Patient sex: F
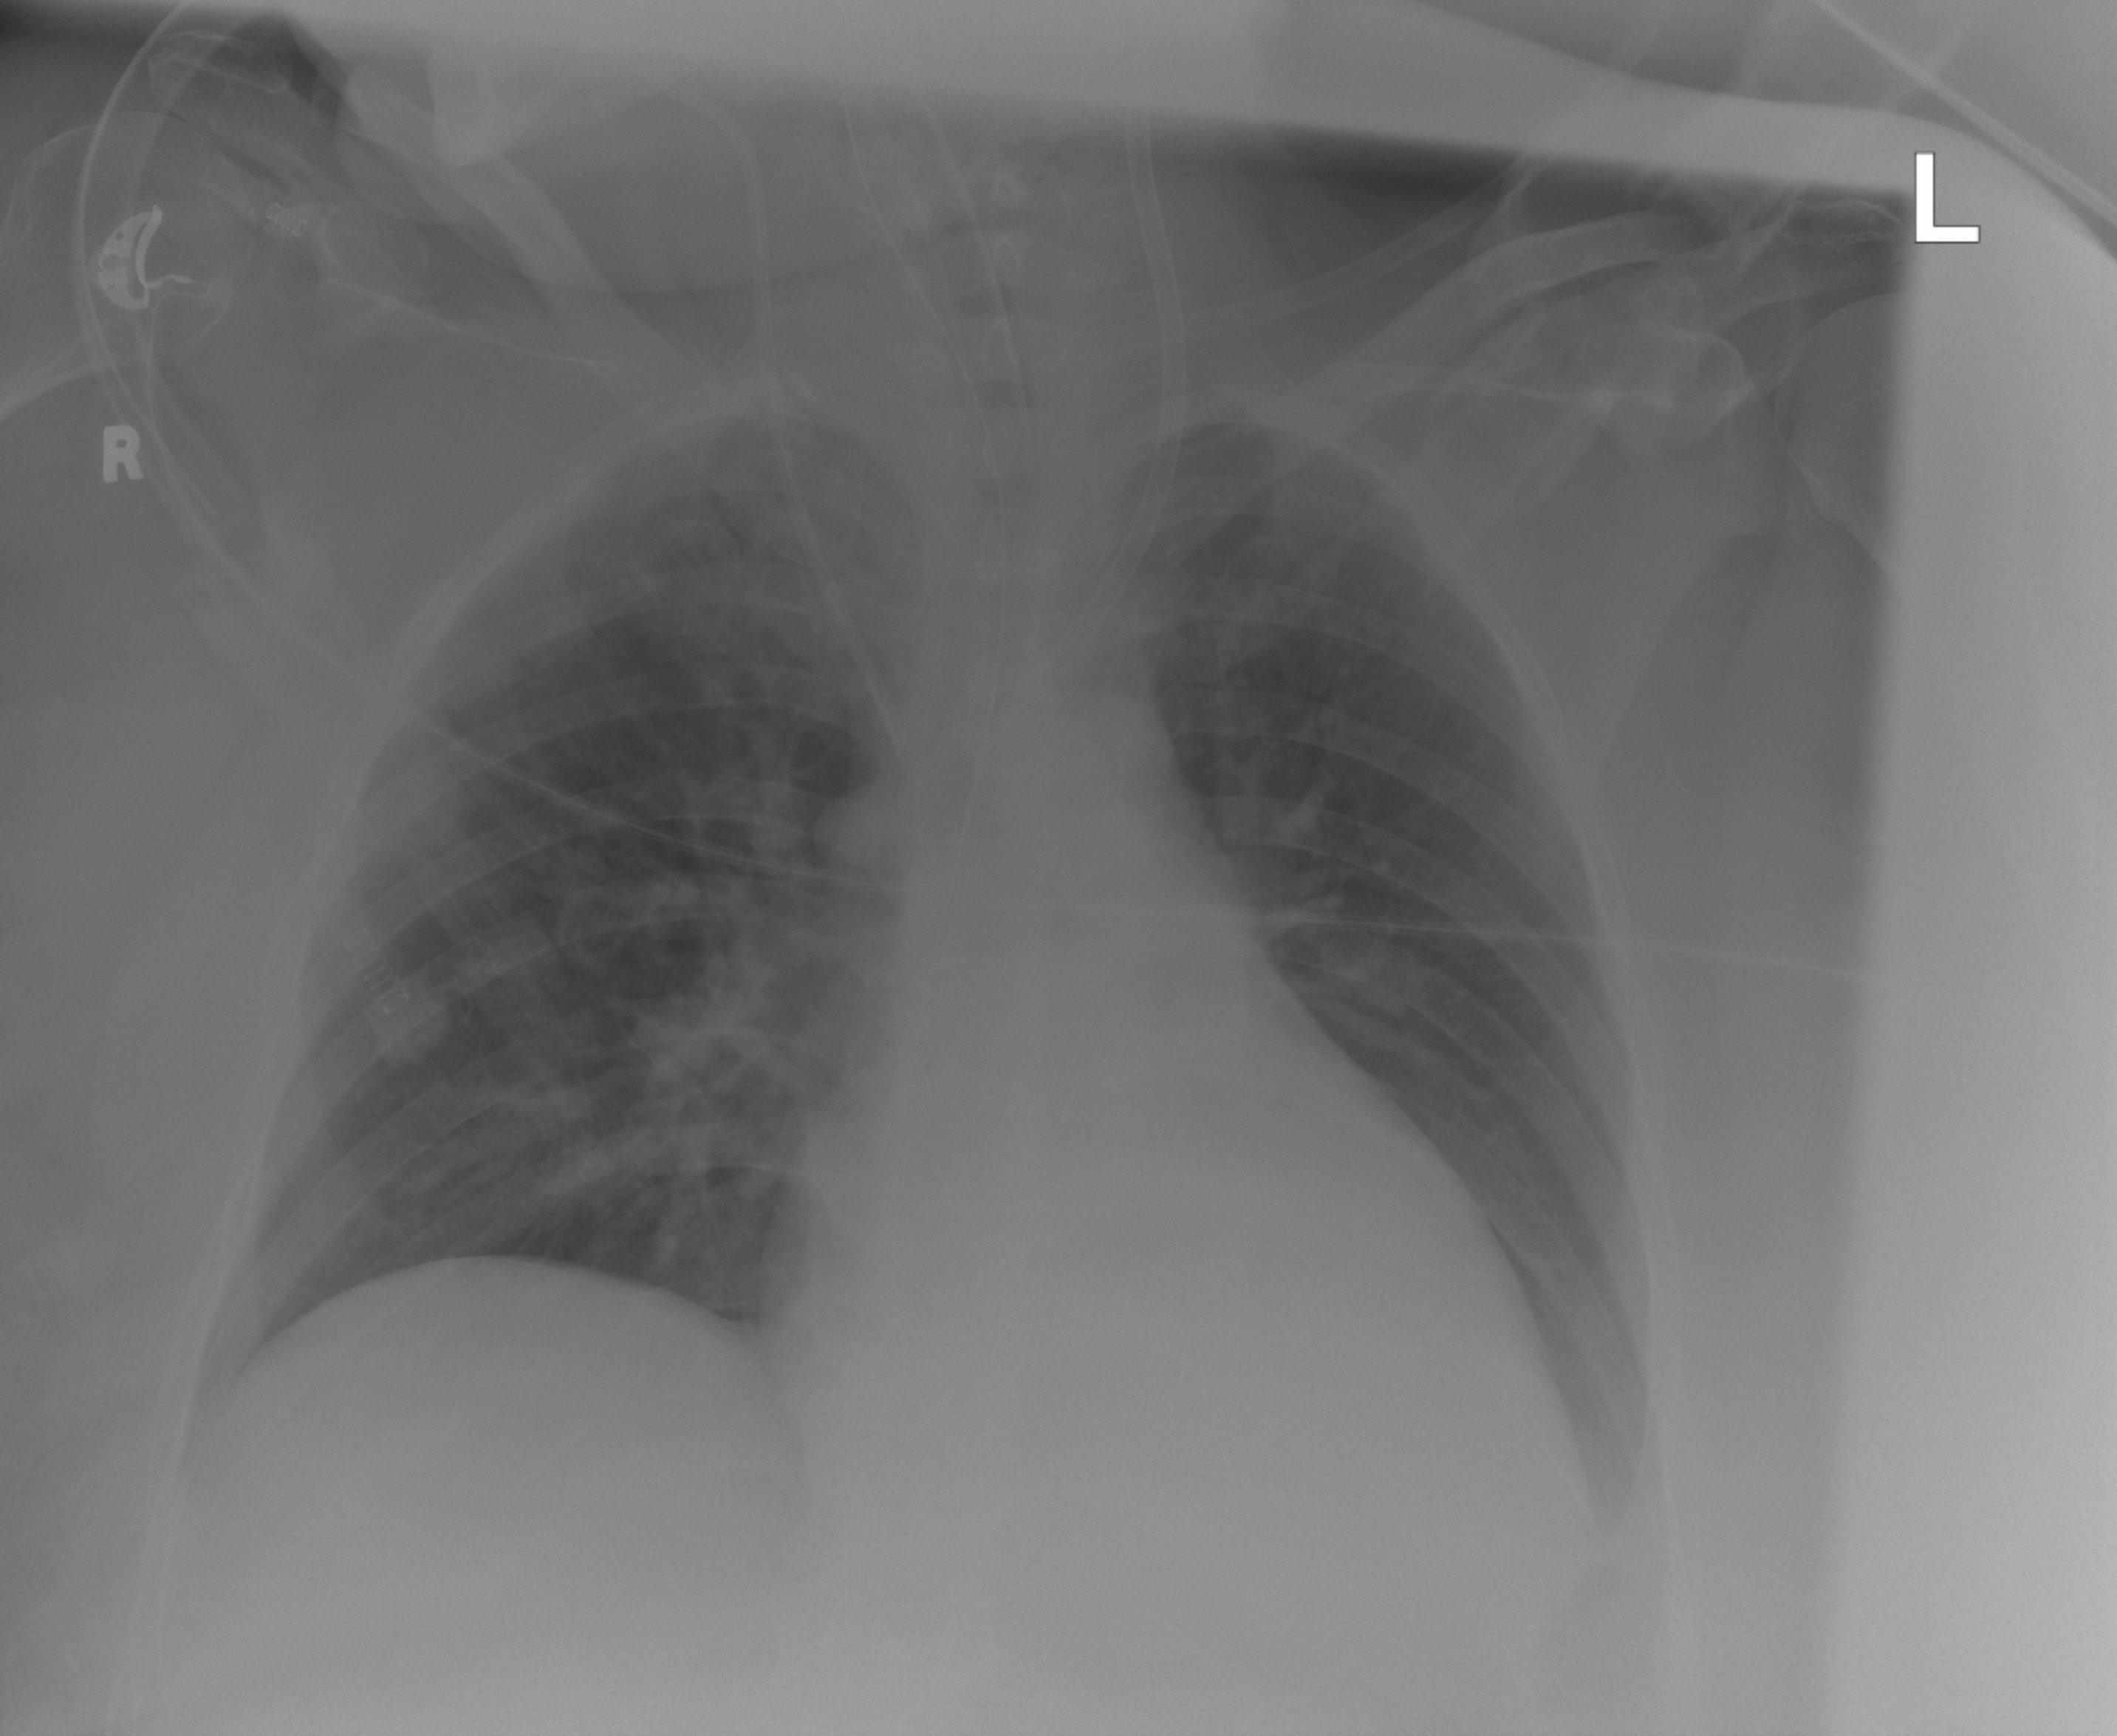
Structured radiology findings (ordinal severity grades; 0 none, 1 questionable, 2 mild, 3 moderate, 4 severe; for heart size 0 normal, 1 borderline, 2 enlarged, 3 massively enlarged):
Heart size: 2
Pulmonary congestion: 0
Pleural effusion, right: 1
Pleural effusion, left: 2
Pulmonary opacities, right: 0
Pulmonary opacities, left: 0
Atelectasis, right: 1
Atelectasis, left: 2